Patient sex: M
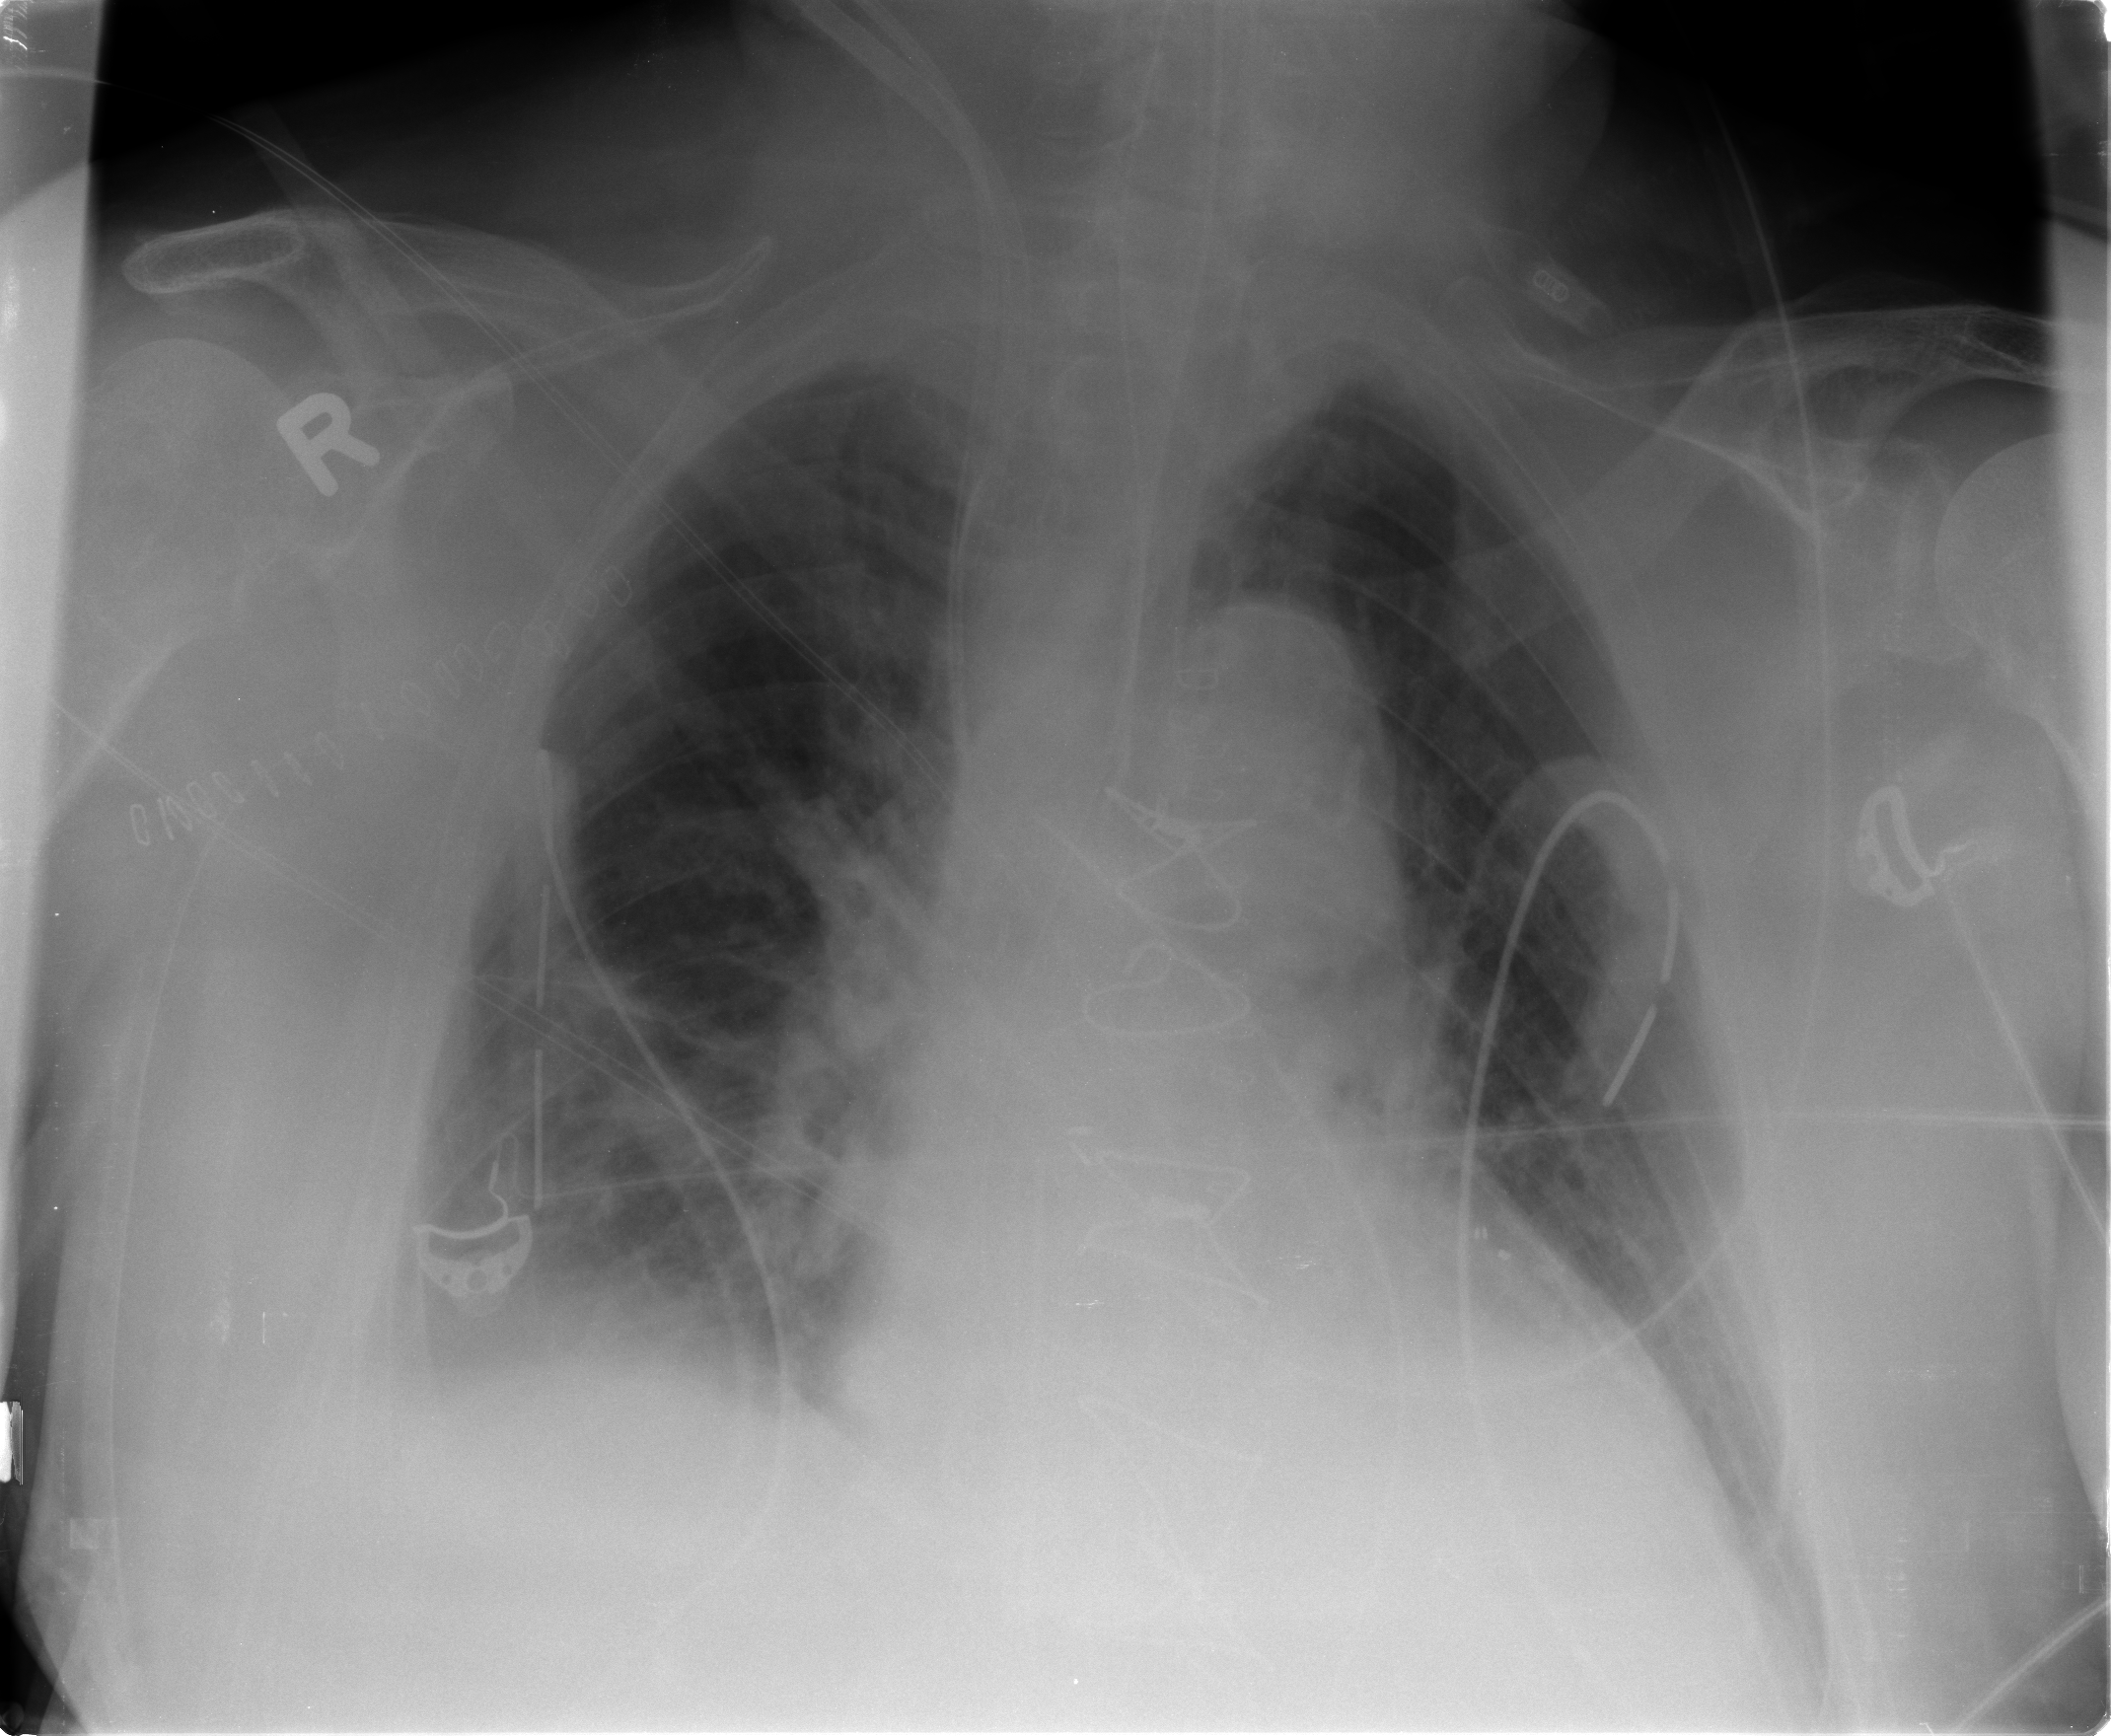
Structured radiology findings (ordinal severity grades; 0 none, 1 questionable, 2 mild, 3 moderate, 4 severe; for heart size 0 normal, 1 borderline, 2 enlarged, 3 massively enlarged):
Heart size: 2
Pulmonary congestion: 2
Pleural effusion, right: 2
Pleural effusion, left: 0
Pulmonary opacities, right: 2
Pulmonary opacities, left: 1
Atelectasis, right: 2
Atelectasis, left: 1